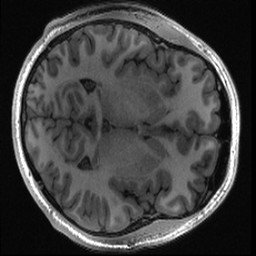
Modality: T1w
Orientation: axial
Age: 21